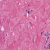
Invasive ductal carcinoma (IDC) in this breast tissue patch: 0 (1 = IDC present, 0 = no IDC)